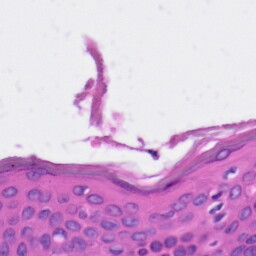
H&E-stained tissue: Skin